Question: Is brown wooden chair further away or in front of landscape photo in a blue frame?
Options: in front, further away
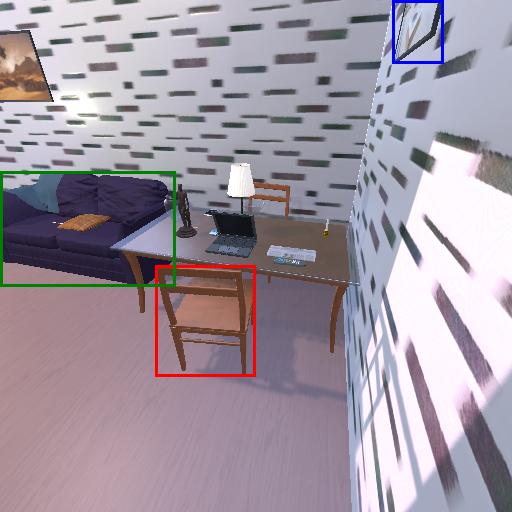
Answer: in front